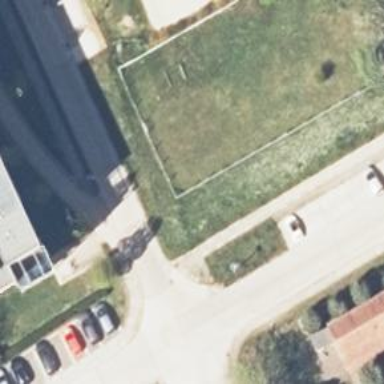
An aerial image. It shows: Residential road made of concrete plates.